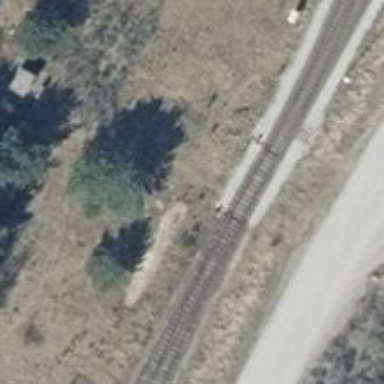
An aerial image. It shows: Railway switch.